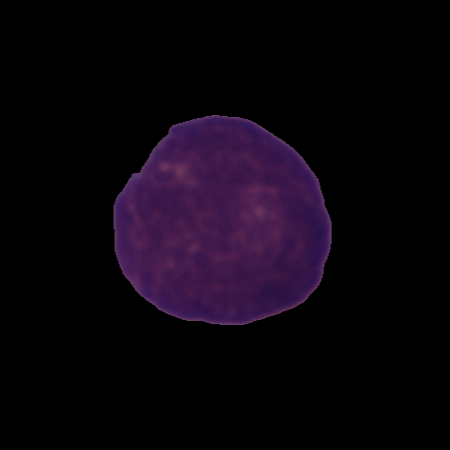
Label: cancer